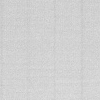
Atmospheric dust classification: dusty